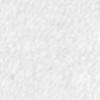
Label: no_change